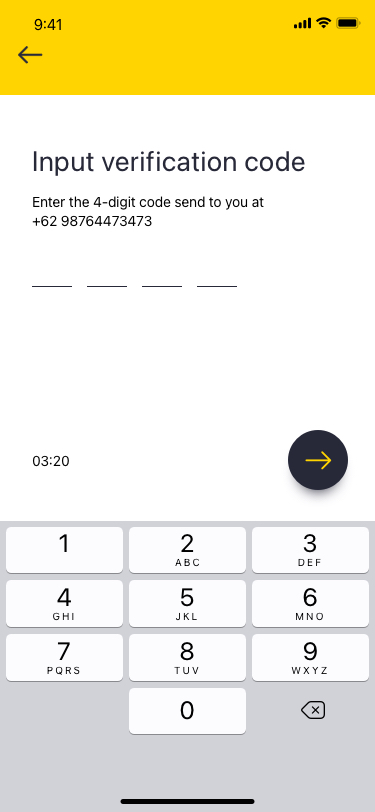
Text in this UI design:
03:20
Input verification code
Enter the 4-digit code send to you at
+62 98764473473